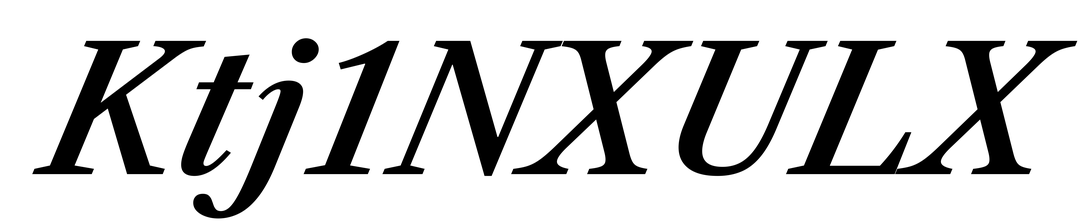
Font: LibreCaslonText-Italic_SemiBold_Italic